【题型】解答题　【知识点】解析几何　【难度】medium
在直角梯形$ABCD$中，已知$AB\parallel CD$，$\angle DAB=90^\circ$，$AB=6$，$AD=CD=3$，对角线$AC$交$BD$于点$O$，点$M$在$AB$上，且$OM\perp BD$.

（1）求$\overrightarrow{AM}\cdot\overrightarrow{BD}$的值；

（2）若$N$为线段$AC$上任意一点，求$\overrightarrow{AN}\cdot\overrightarrow{MN}$的取值范围.

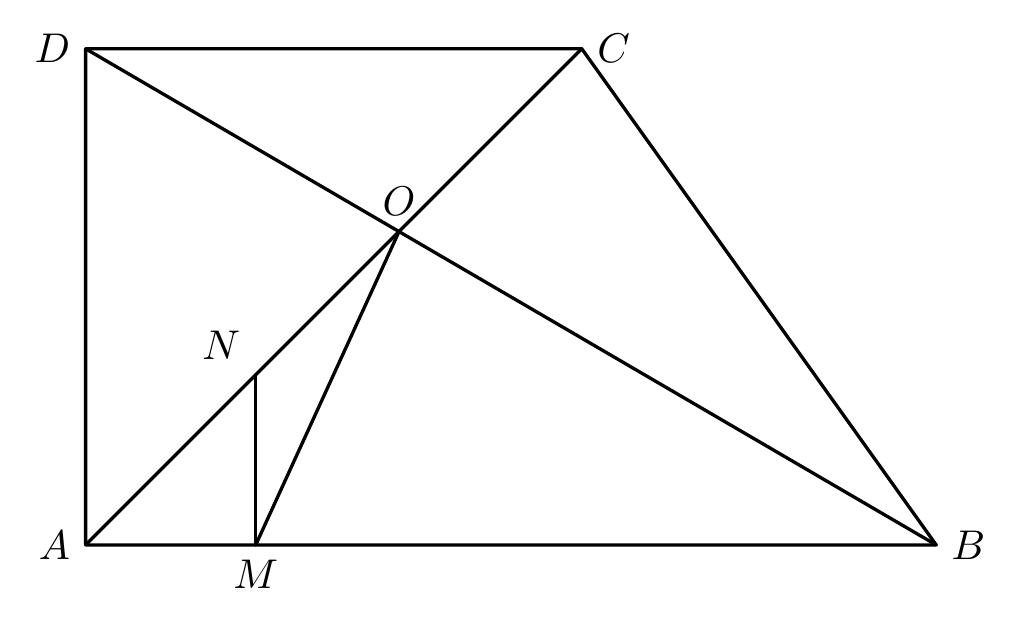
【解答】
【答案】（1）$-6$；（2）$\left[-\frac{1}{8}, 15\right]$.

【分析】（1）以$A$为原点，建立平面直角坐标系，根据$\triangle ABO \backsim \triangle CDO$，可求得点$O$的坐标，设$M(m,0)$，由$\overrightarrow{OM}\cdot\overrightarrow{BD}=0$，求得$m=1$，再由平面向量数量积的坐标运算，得解；
（2）设$\overrightarrow{AN}=\lambda\overrightarrow{AC}=(3\lambda,3\lambda)$，$\lambda\in[0,1]$，用含$\lambda$的式子表示出$\overrightarrow{AN}\cdot\overrightarrow{MN}$，再根据二次函数的图象与性质，得解.

【解答】解：（1）以$A$为原点，$AB$，$AD$分别为$x$，$y$轴建立平面直角坐标系，则$A(0,0)$，$B(6,0)$，$D(0,3)$，$C(3,3)$，

因为$AB\parallel CD$，$AB=6$，$CD=3$，
所以$\triangle ABO \backsim \triangle CDO$，所以$\frac{OA}{OC}=\frac{OB}{OD}=\frac{AB}{CD}=2$，
所以点$O(2,2)$，

设$M(m,0)$，则$\overrightarrow{OM}=(m-2,-2)$，$\overrightarrow{BD}=(-6,3)$，
因为$OM\perp BD$，所以$\overrightarrow{OM}\cdot\overrightarrow{BD}=-6(m-2)-6=0$，解得$m=1$，

所以$M(1,0)$，$\overrightarrow{AM}=(1,0)$，
所以$\overrightarrow{AM}\cdot\overrightarrow{BD}=-6$.

（2）由（1）知，$\overrightarrow{AC}=(3,3)$，
设$\overrightarrow{AN}=\lambda\overrightarrow{AC}=(3\lambda,3\lambda)$，$\lambda\in[0,1]$，则$\overrightarrow{MN}=(3\lambda-1,3\lambda)$，

所以$\overrightarrow{AN}\cdot\overrightarrow{MN}=3\lambda(3\lambda-1)+3\lambda\cdot3\lambda=3\lambda(6\lambda-1)=18\left(\lambda-\frac{1}{12}\right)^2-\frac{1}{8}$，

因为$\lambda\in[0,1]$，
所以当$\lambda=1$时，$\overrightarrow{AN}\cdot\overrightarrow{MN}$取得最大值，为$15$；
当$\lambda=\frac{1}{12}$时，$\overrightarrow{AN}\cdot\overrightarrow{MN}$取得最小值，为$-\frac{1}{8}$，

故$\overrightarrow{AN}\cdot\overrightarrow{MN}$的取值范围为$\left[-\frac{1}{8},15\right]$.
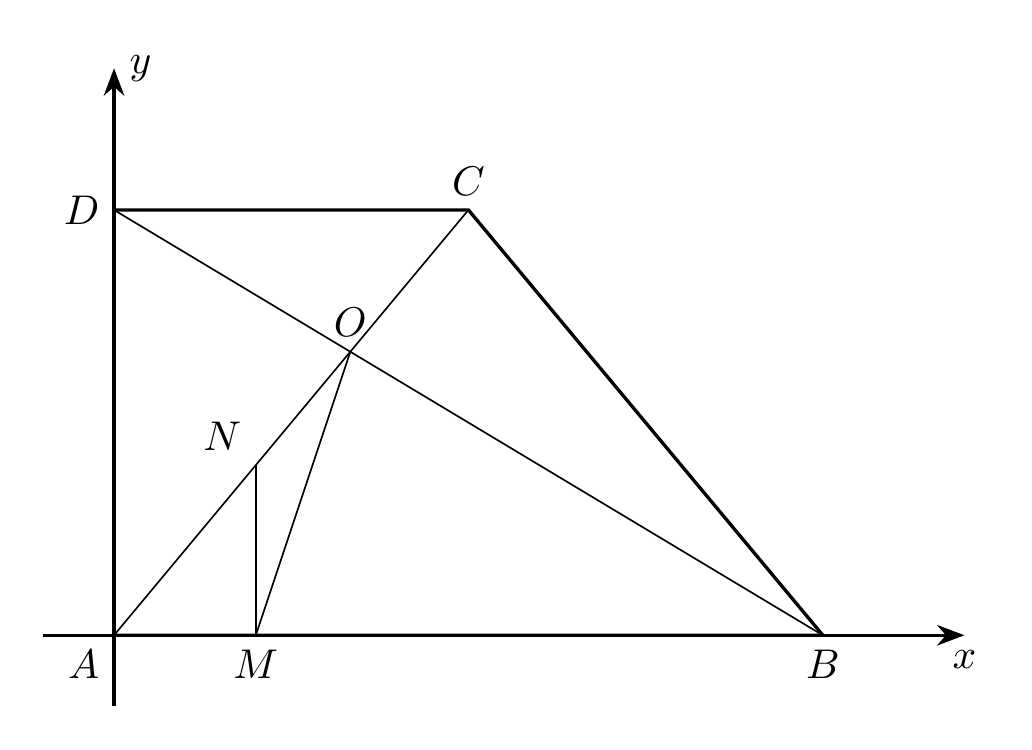